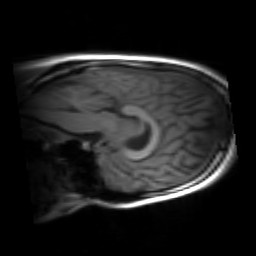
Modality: inplaneT1
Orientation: sagittal
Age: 24
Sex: female
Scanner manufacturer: siemens
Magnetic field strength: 3 T
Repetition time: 1.2 s
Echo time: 0.00251 s